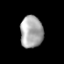
Tissue: prostate
Cell type: T cells
Senescence score: 0.2968
Nuclear area (px): 707
Mean DAPI intensity: 168.744